高一 · 算术
写出计算 $2+4+6+\cdots+100$ 的算法, 并画出相应的程序框图.
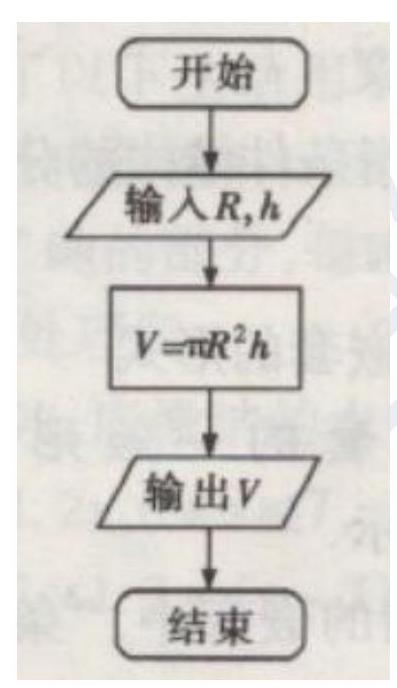
答案: 如下:

第一步, 输入 R. h.

第二步, 计算 $V=\pi R^{2} h$.

第三步, 输出 $\mathrm{V}$

程序框图如图所示